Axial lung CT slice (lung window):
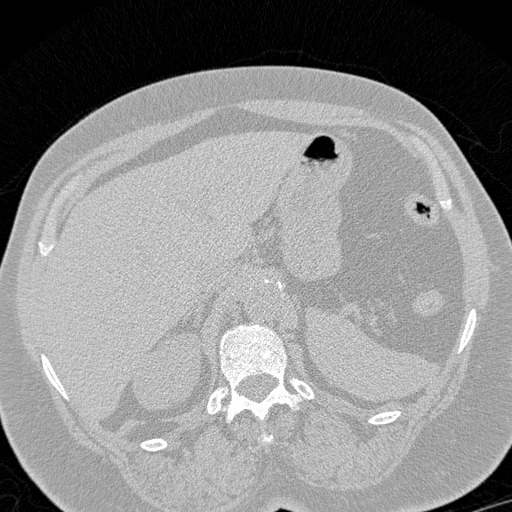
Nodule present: no